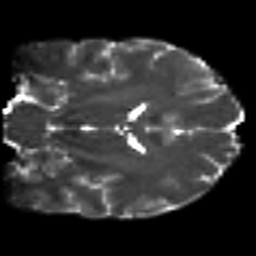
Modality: T2w
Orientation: coronal
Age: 25
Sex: male
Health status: ill
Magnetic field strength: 3 T
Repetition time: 9 s
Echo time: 0.093 s